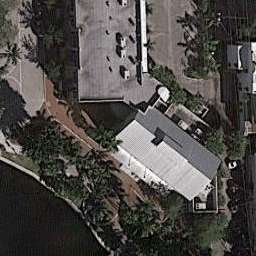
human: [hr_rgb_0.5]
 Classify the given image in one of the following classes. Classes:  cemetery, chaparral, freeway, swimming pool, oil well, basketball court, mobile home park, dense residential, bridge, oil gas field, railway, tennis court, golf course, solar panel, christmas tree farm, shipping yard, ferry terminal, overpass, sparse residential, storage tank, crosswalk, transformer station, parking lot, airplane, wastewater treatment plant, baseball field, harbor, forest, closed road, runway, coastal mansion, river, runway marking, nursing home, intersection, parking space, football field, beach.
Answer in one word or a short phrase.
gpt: coastal mansion